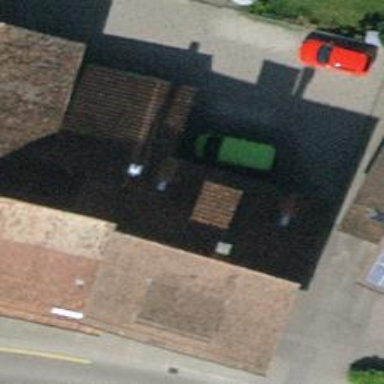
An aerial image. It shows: House with tile roof.